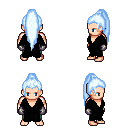
a pixel art fantasy rpg character, male body template, human, light skin, gray robe, teal pants, white cyan extra-long topknot hairstyle, metal gloves, four views (front, back, left, right), 2x2 character sprite sheet, small pixel art, hard edges, no anti-aliasing